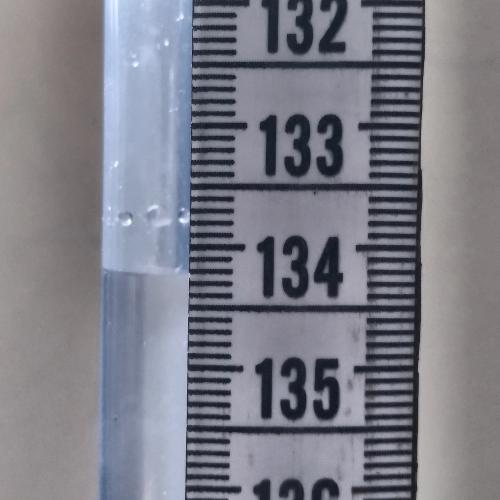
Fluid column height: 134.2 cm